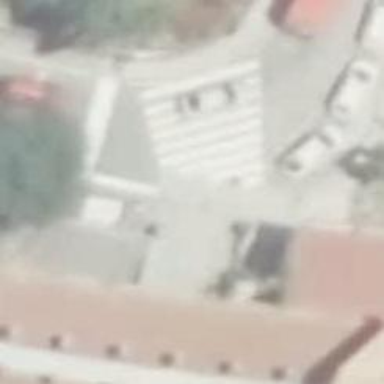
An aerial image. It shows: Uncontrolled zebra crossing on the road.